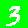
Digit: 3